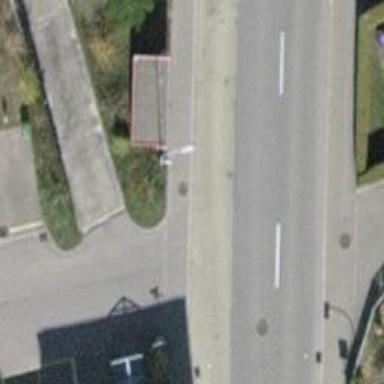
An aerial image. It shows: Bus stop with platform for public transport.